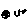
Label: moon